Question: I want to change the background color of the header when I use the QWidget. I tried the following methods but they didn't work:
'''
QTreeWidgetItem * header = ui->treeWidget->headerItem();
header->setBackground(0, QBrush(QColor(185,192,201)));
header->setBackgroundColor(0, QColor(185,192,201));
setStyleSheet("QHeaderView::section { background-color:red }");
'''
I also want to know how to hide the header's dividing line?

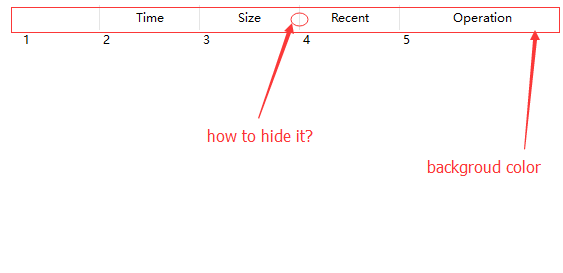
Answer: I've found a method to change the header's style,but I don't know why my previous method did not work.
'''
QHeaderView::section {
color: black;
padding: 2px;
height:20px;
border: 0px solid #567dbc;
border-left:0px;
border-right:0px;
background: #f9f9f9;
}
'''